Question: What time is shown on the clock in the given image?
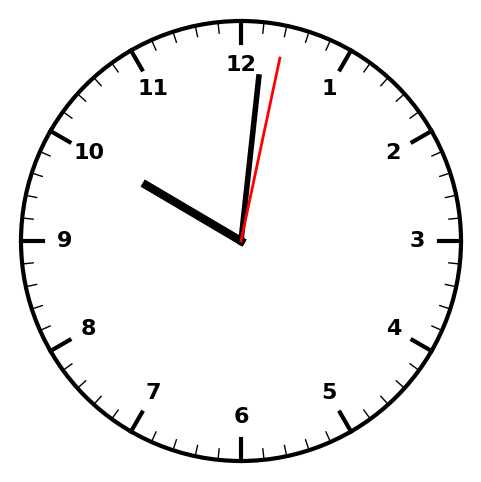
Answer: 10:01:02